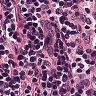
Metastatic tissue present: no